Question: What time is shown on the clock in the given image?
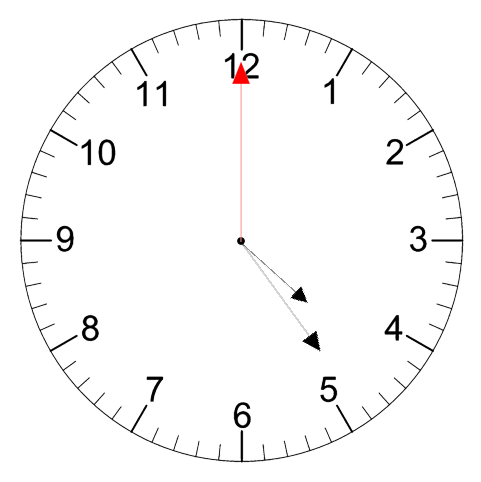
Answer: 04:24:00